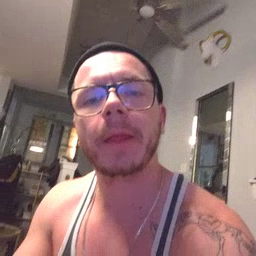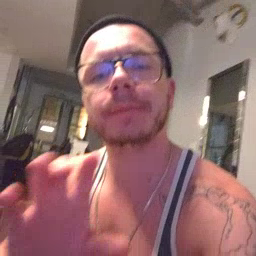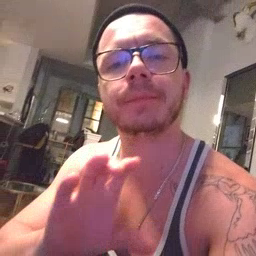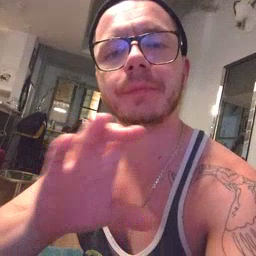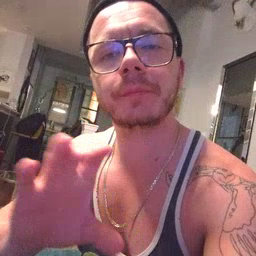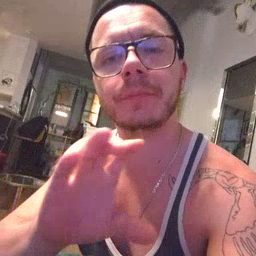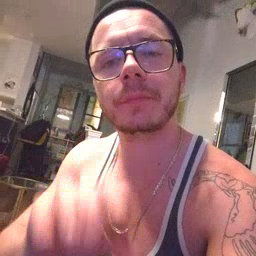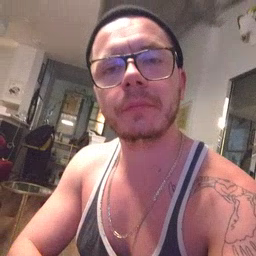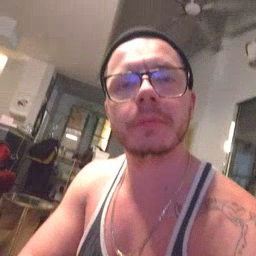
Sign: chocolate